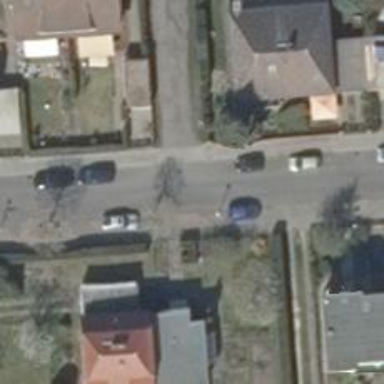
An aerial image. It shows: Residential road.